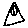
Label: triangle